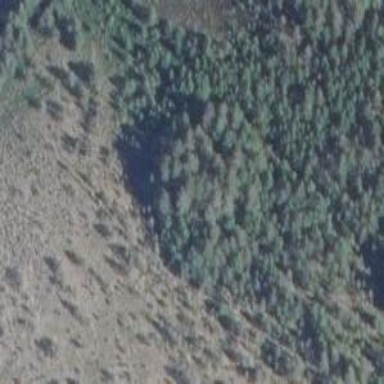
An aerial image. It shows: Woodland with needle-leaved trees.